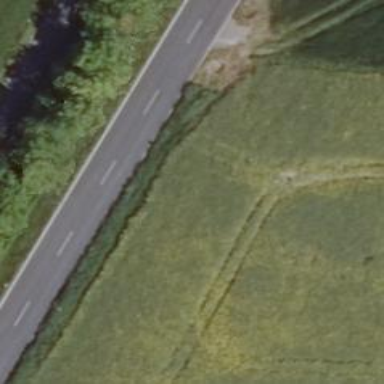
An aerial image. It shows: Asphalt road classified as tertiary.